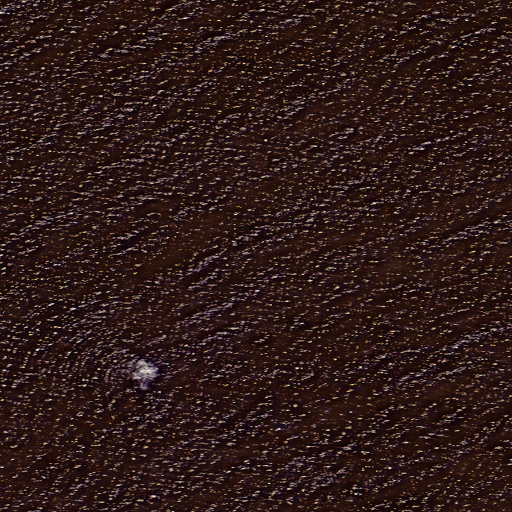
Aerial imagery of bar in Alaska named Barnabas Rock containing only unknown